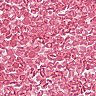
Metastatic tissue present: no